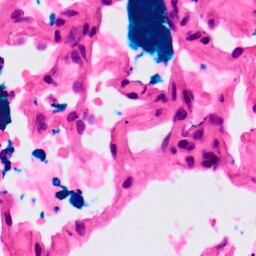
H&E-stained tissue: Lung